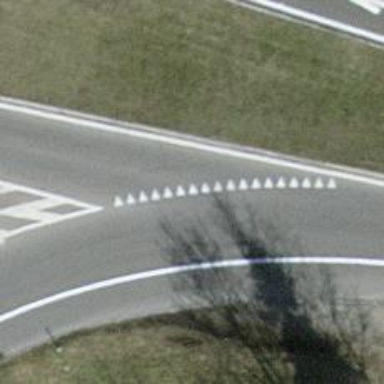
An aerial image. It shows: Road with "give way" sign.